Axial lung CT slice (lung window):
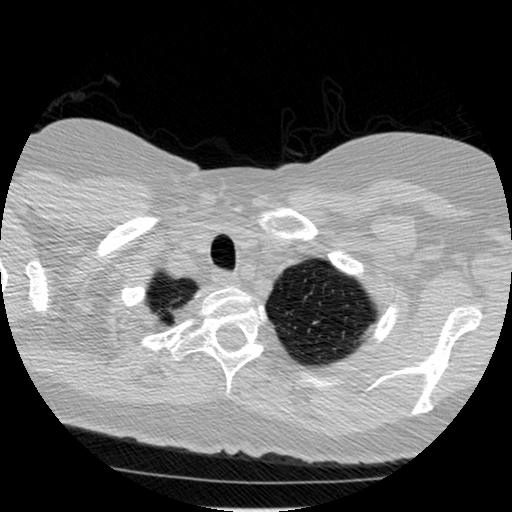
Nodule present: no